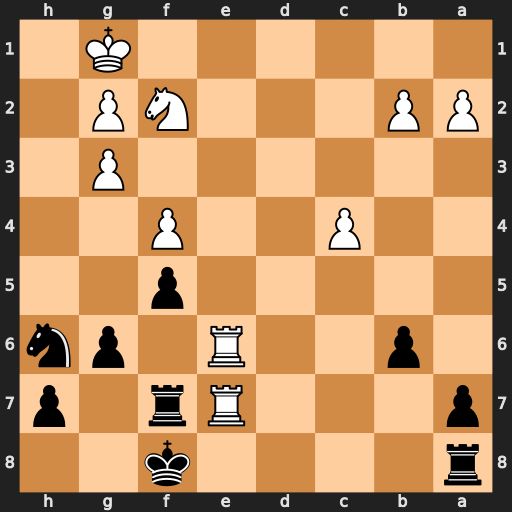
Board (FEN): r4k2/p3Rr1p/1p2R1pn/5p2/2P2P2/6P1/PP3NP1/6K1
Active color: b
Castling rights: -
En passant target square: -
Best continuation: Rxe7 Rxe7 Kxe7